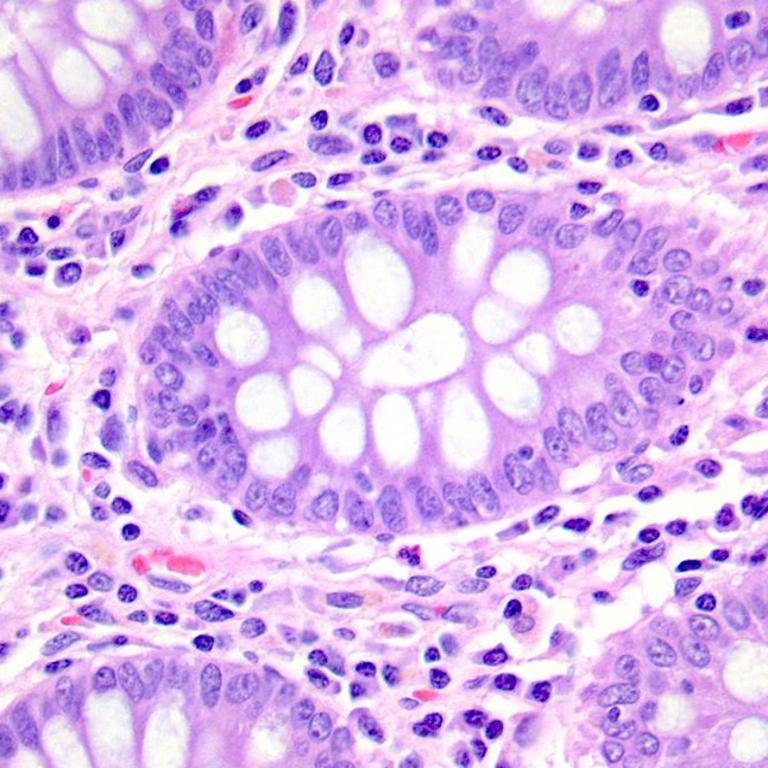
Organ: colon
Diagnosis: benign